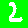
Digit: 2